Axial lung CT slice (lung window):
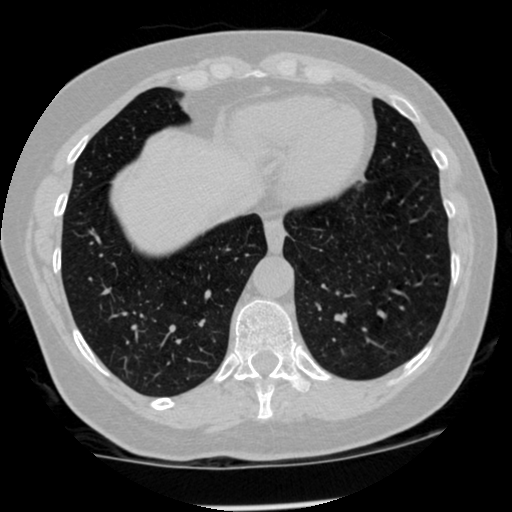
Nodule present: no